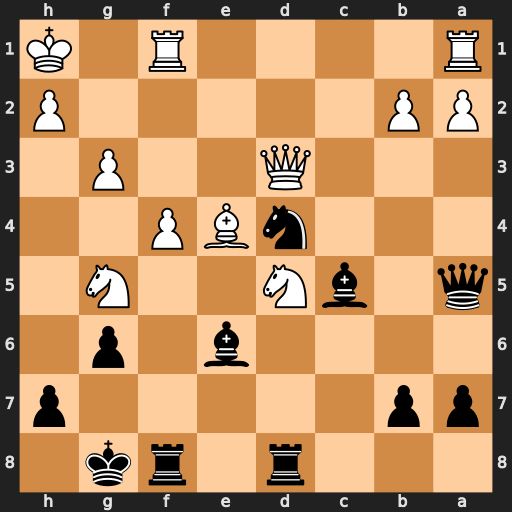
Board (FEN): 3r1rk1/pp5p/4b1p1/q1bN2N1/3nBP2/3Q2P1/PP5P/R4R1K
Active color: b
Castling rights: -
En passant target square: -
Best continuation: Bxd5 Bxd5+ Rxd5